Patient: sex F, age 52
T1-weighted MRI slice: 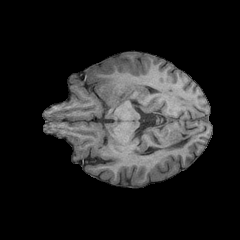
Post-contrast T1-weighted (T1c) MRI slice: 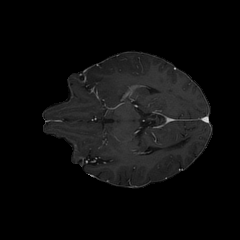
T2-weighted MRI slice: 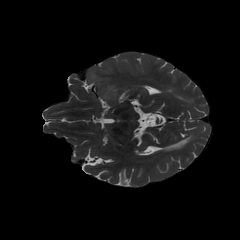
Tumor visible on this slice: yes
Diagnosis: Glioblastoma, IDH-wildtype
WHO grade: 4